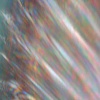
Label: sunburn